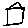
Label: house